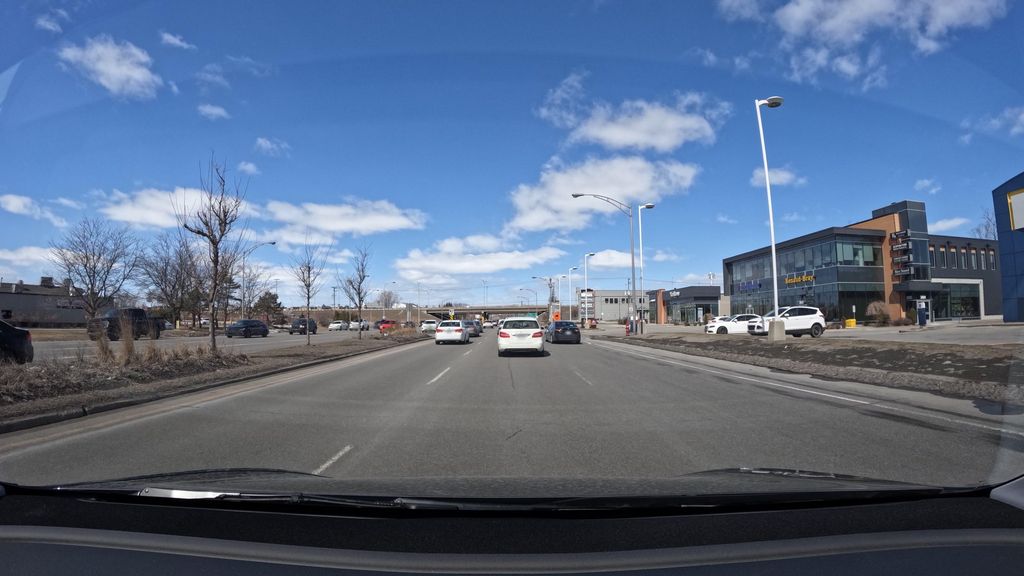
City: montreal